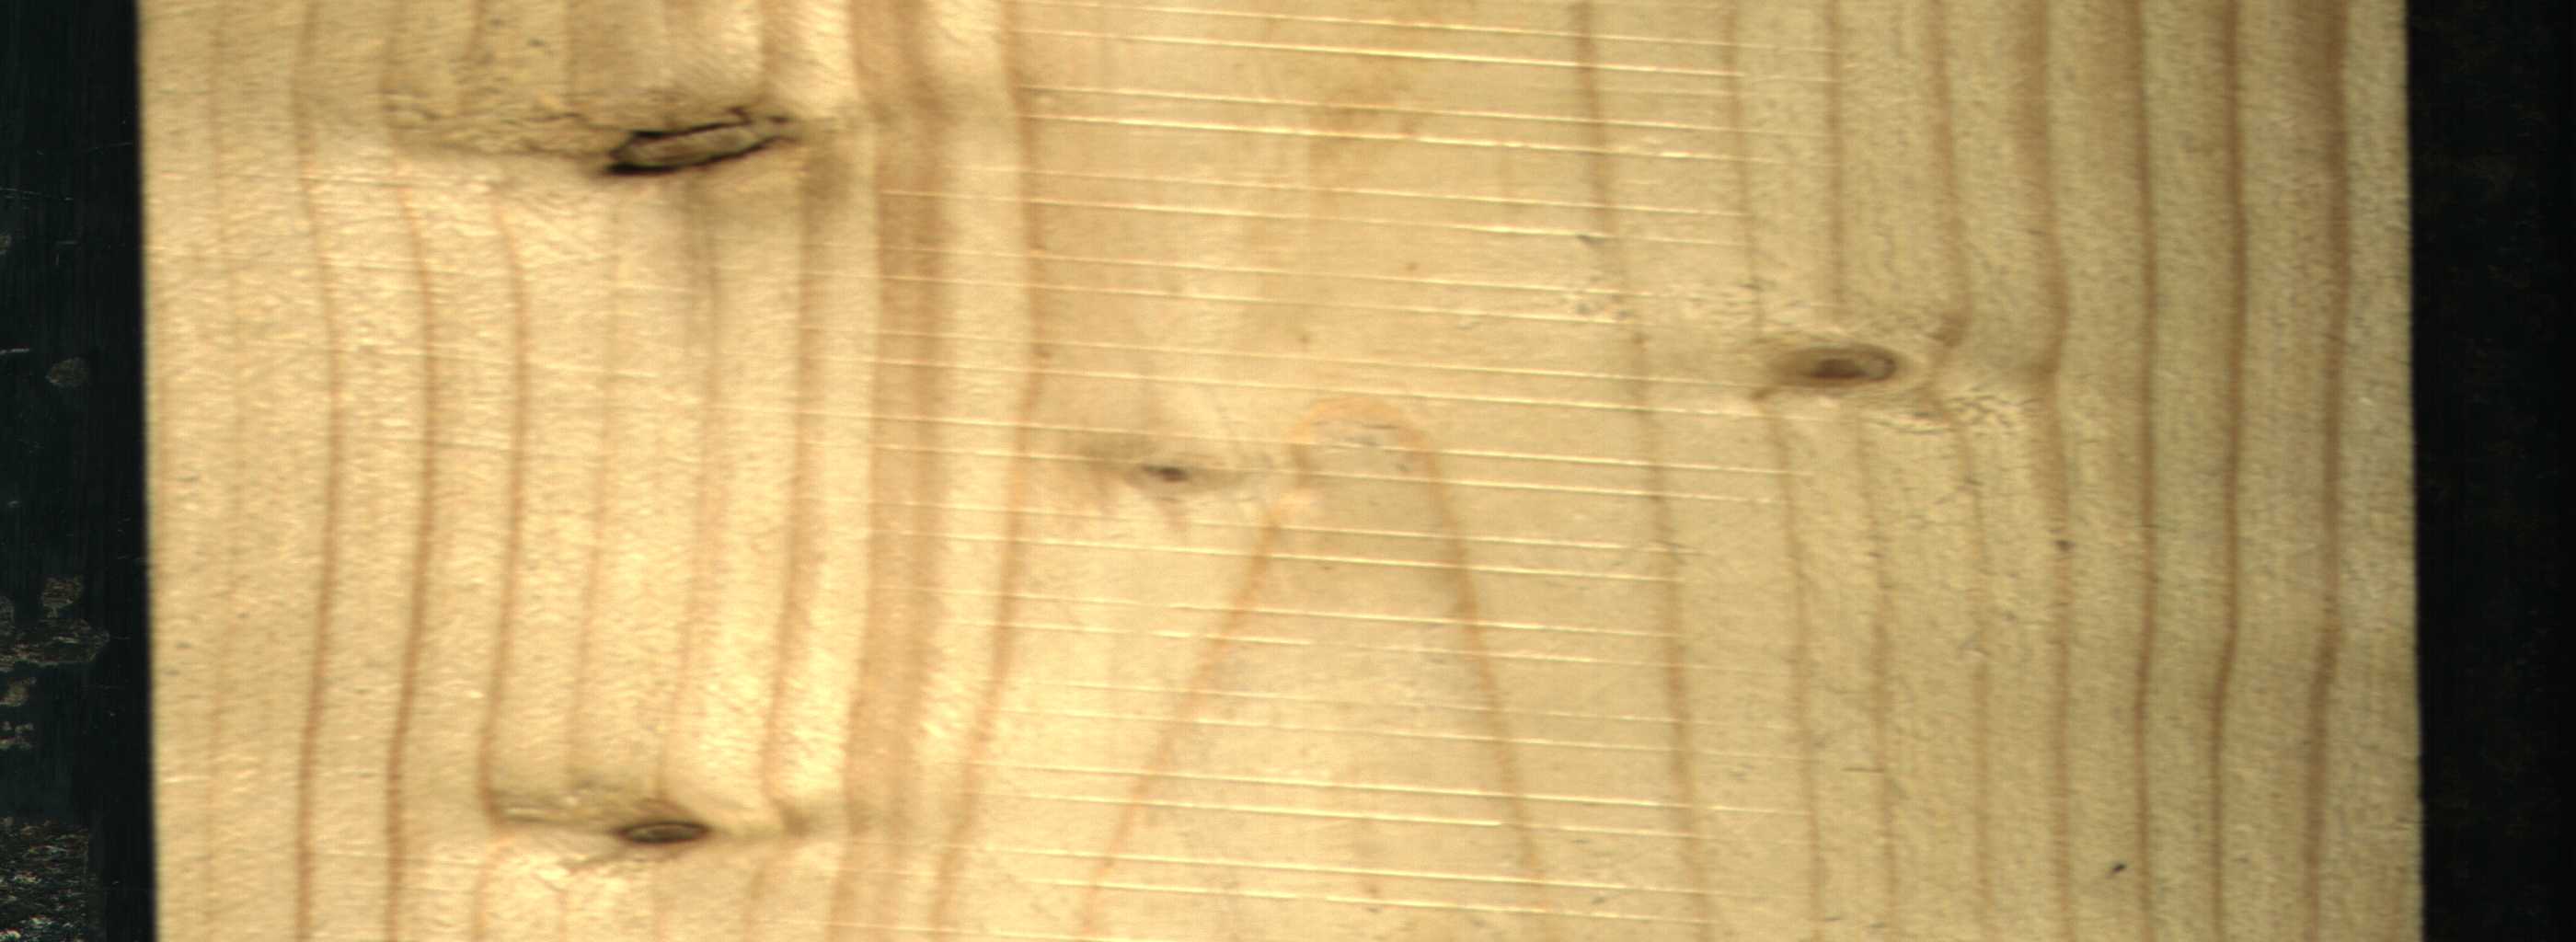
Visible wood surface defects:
Dead_Knot
Live_Knot
Live_Knot